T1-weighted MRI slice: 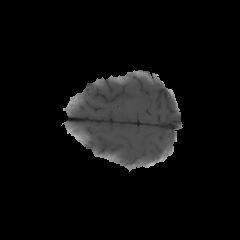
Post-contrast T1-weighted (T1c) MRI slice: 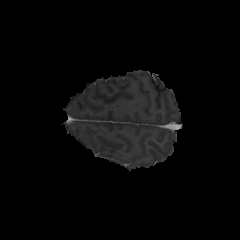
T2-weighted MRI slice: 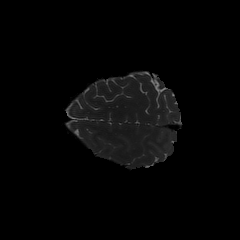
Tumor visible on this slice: no